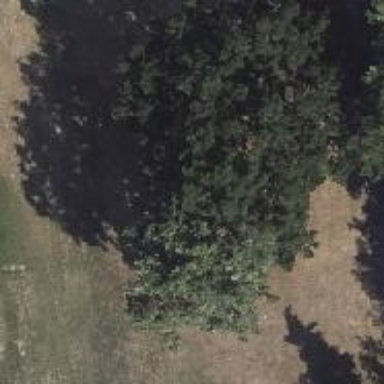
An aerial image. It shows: Broadleaved deciduous tree located in park.